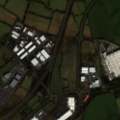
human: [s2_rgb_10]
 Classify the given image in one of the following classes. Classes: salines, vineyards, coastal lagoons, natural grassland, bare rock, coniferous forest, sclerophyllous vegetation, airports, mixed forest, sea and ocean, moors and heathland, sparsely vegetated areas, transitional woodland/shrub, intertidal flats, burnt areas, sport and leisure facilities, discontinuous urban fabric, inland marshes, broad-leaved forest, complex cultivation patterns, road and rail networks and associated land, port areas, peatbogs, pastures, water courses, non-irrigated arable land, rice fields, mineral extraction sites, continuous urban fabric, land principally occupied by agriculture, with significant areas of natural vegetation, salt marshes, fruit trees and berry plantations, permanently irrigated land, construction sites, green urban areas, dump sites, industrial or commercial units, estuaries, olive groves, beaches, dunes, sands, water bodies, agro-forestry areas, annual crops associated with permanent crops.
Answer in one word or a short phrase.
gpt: discontinuous urban fabric, industrial or commercial units, road and rail networks and associated land, non-irrigated arable land, pastures